Interaction volume radius: 5 \u00c5
Interaction volume height: 15 \u00c5
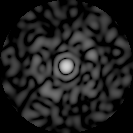
Disorder parameter: 0.8889